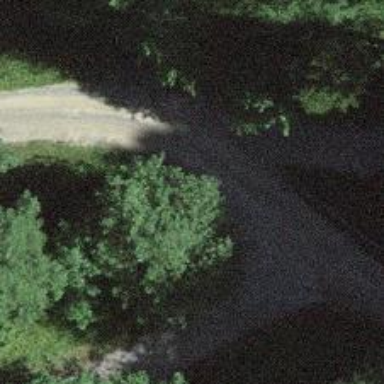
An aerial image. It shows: Culvert tunnel.